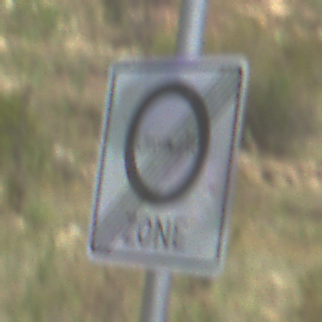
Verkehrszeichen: EndeUmweltzone
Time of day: Midday
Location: Outdoor (Nature)
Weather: PartlyCloudy
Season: Autumn
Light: Natural